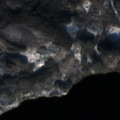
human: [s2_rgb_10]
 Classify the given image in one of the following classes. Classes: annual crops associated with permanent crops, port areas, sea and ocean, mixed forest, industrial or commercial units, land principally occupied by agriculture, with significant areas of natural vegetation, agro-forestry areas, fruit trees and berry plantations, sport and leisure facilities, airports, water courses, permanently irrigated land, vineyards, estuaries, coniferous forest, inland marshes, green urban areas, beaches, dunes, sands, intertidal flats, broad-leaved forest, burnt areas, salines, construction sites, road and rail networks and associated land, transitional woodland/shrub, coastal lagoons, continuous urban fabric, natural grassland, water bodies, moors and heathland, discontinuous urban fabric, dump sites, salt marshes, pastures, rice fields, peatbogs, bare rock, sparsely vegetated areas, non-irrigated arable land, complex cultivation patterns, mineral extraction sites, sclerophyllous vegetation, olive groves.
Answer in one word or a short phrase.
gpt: broad-leaved forest, coniferous forest, mixed forest, transitional woodland/shrub, water bodies